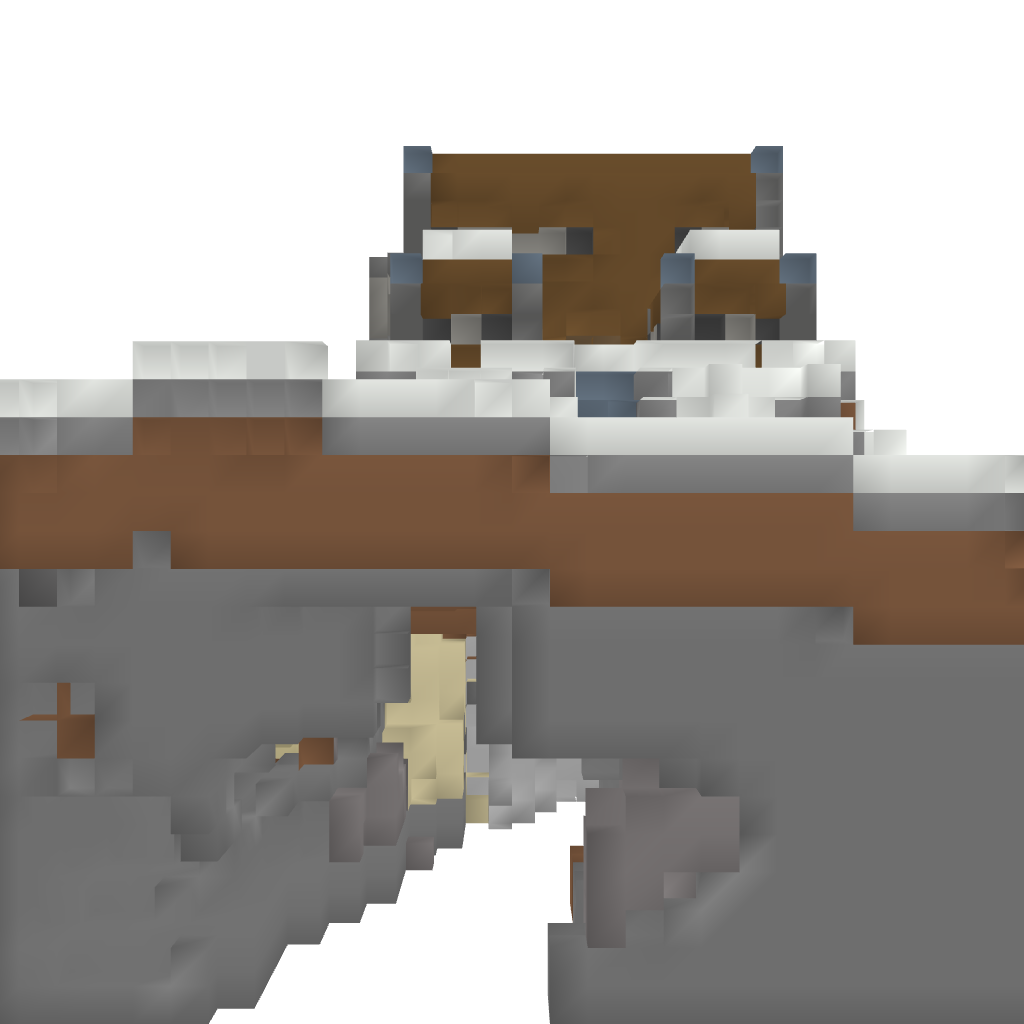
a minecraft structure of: To The Moon